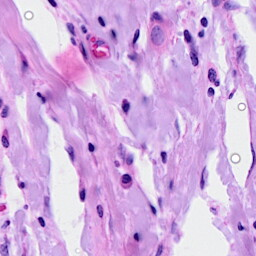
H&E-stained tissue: Breast